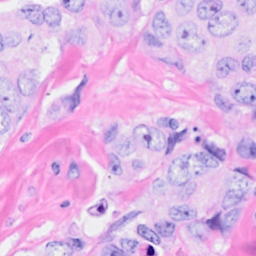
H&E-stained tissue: Breast